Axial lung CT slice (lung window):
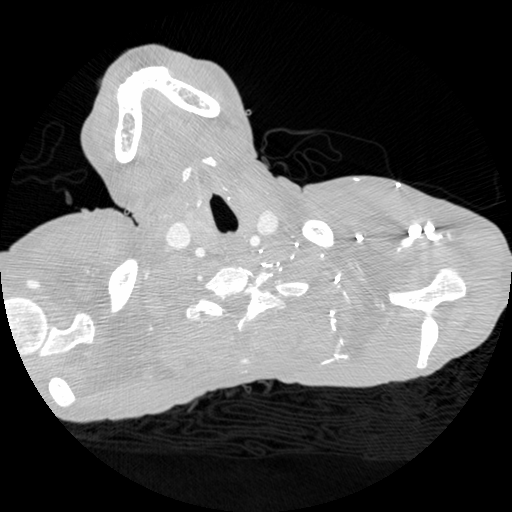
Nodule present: no